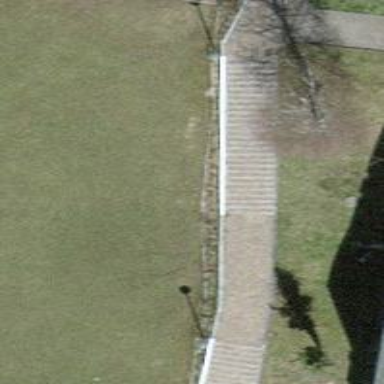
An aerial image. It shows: Road with steps.